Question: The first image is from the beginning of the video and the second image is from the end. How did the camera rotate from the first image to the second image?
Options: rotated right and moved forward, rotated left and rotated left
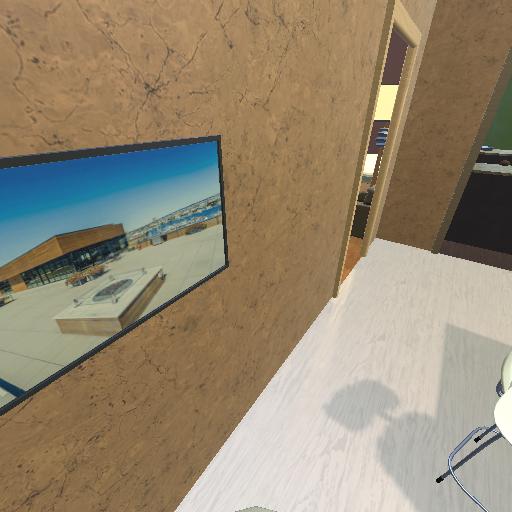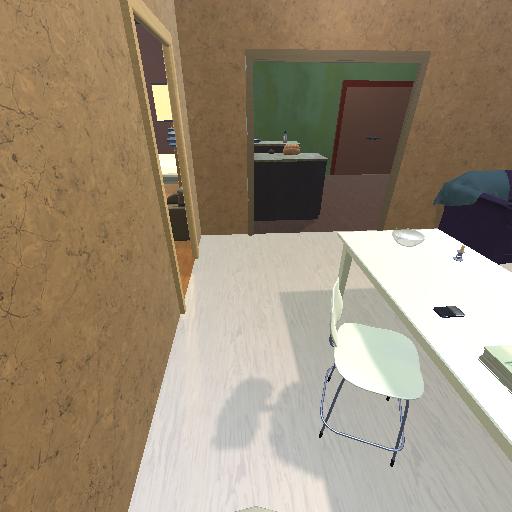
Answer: rotated right and moved forward